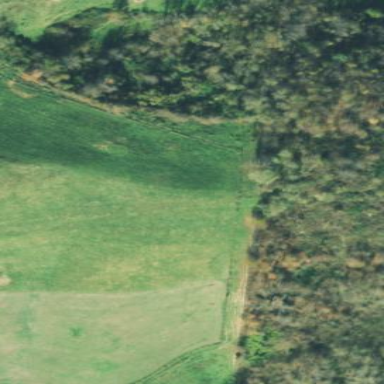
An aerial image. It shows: Beautiful woodland area.